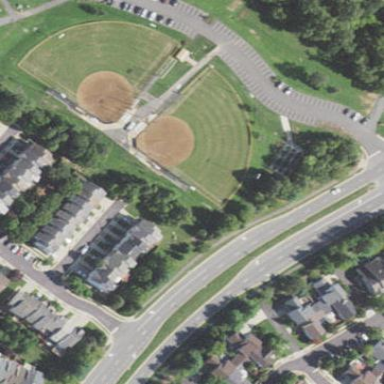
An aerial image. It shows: Baseball pitch for leisure and sports activities.